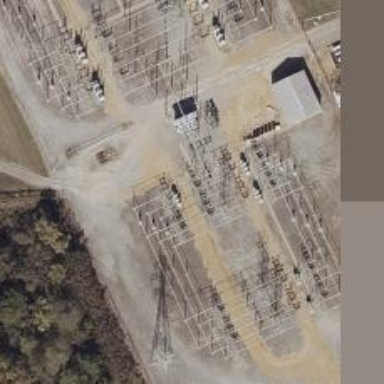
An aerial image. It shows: Switch used for power control.